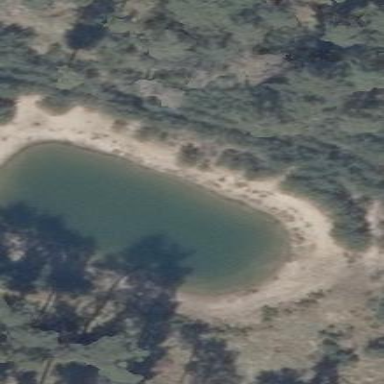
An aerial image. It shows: Serene pond surrounded by nature.